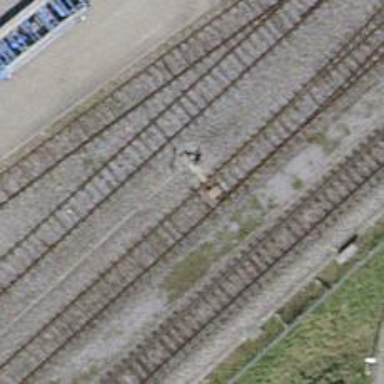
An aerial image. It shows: Railway switch.